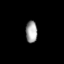
Tissue: lung
Cell type: Epithelial cells
Senescence score: 0.2407
Nuclear area (px): 248
Mean DAPI intensity: 160.778